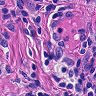
Metastatic tissue present: yes